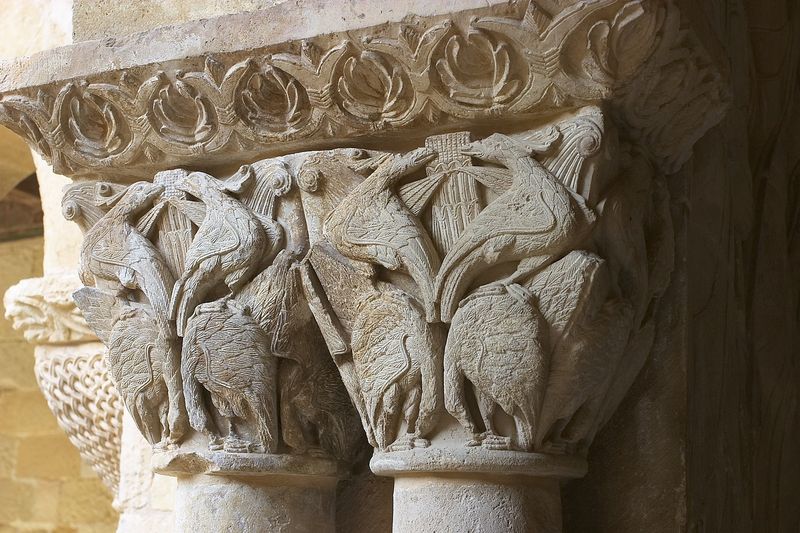
Titel: S. Domingo de Silos
Standort: Burgos (EU - E)
Schlagwörter: adler, blätter, flügel, kopf, kämpfer, schatten, vogel, grob, blumen, licht, marmor, symbol, säule, säulen, tiere, muster, ornament, architektur, federn, stein, steine, vögel, kirche, rund, relief, fassade, pilaster, detail, symmetrie, ornamente, verzierung, foto, fotografie, stütze, geflecht, kreise, kranz, lorbeer, kapitelle, kapitell, fries, sandstein, wesen, romanik, lilien, kapitel, abakus, romanisch, gehauen, first, fabeltier, flechtmuster, metz, doppelkapitel, tierkapitell, pillar